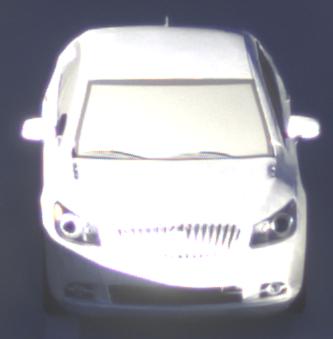
Make: Buick
Model: LaCrosse
Detailed model: Gen. 2
Model produced from: 2009
Model produced until: 2016
Doors: 4
Color: white
Road condition: dry road
Daytime: sunrise or sunset
Contrast: high contrast